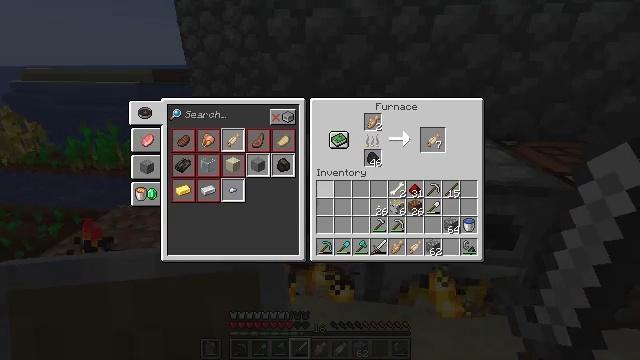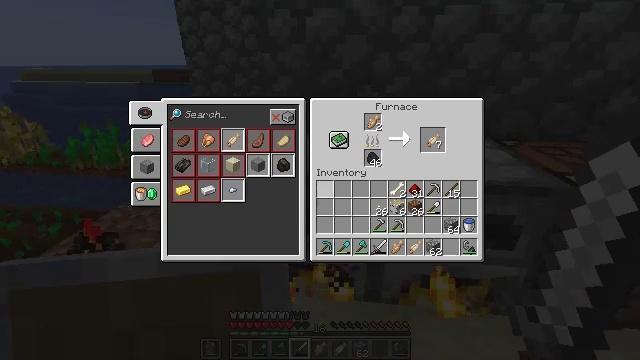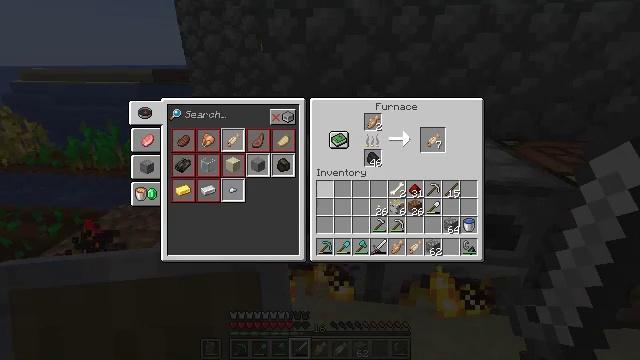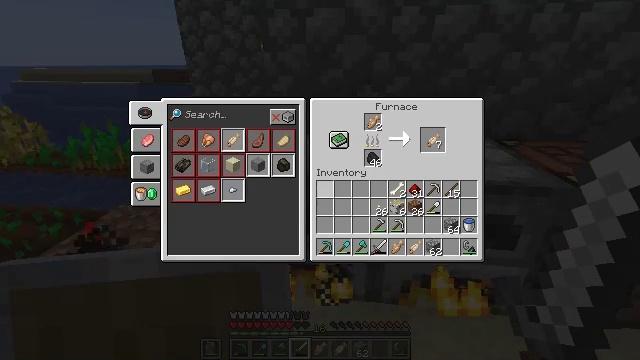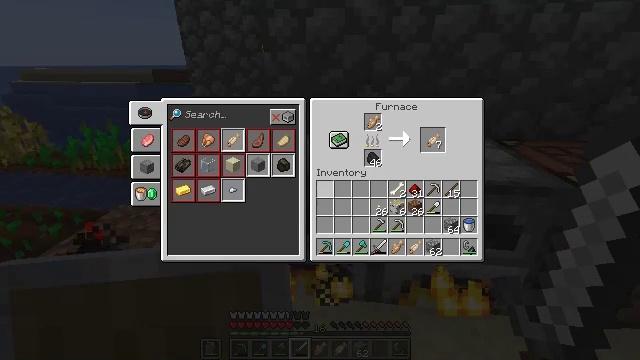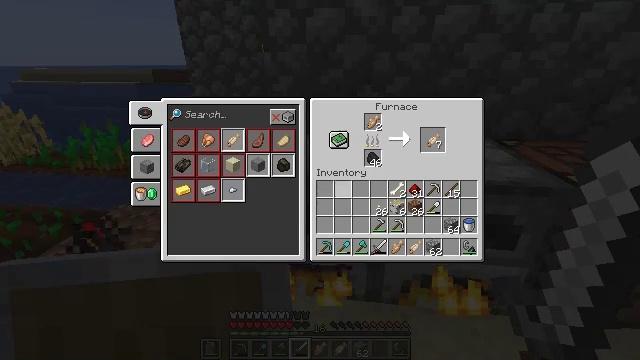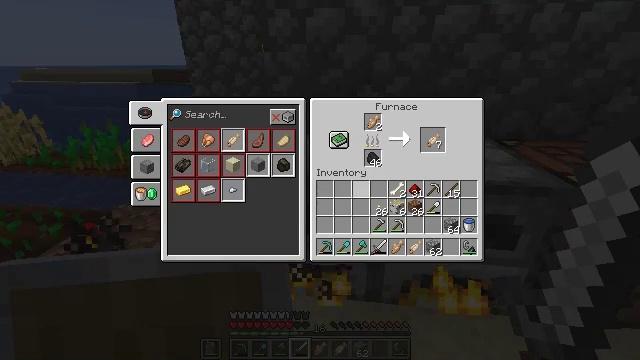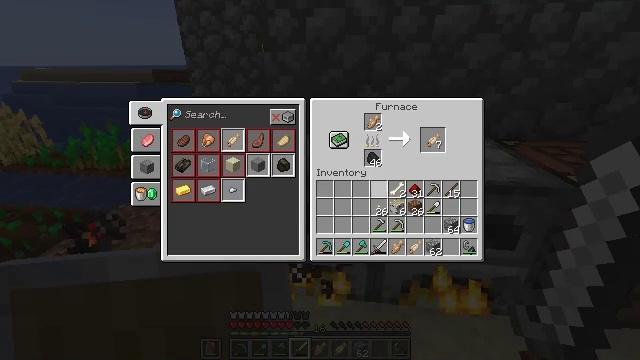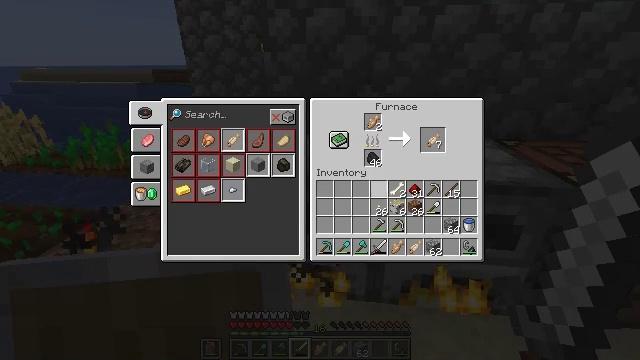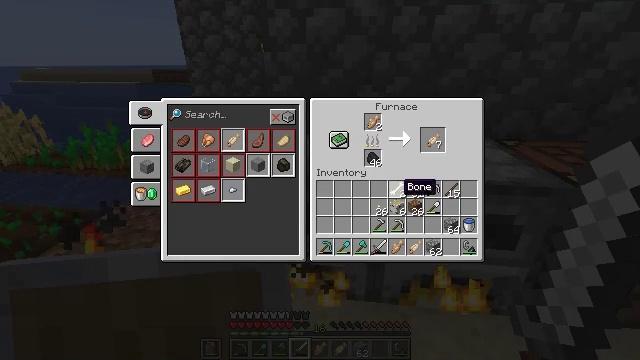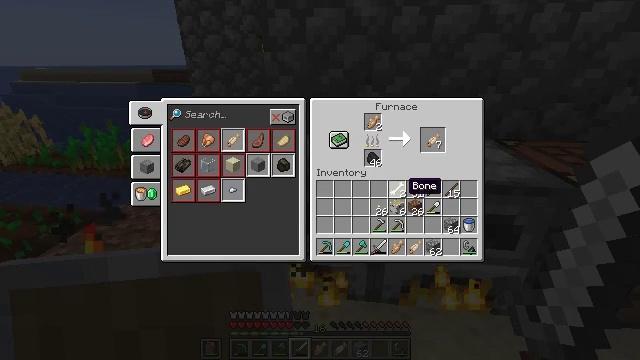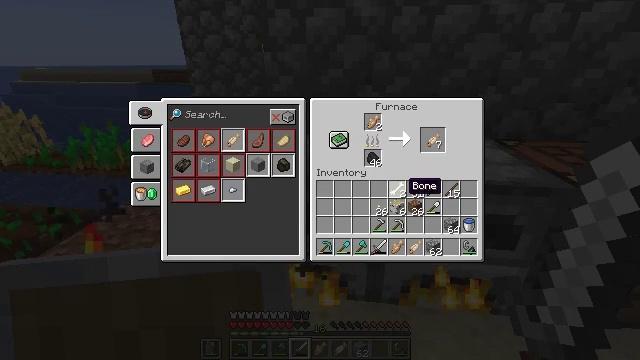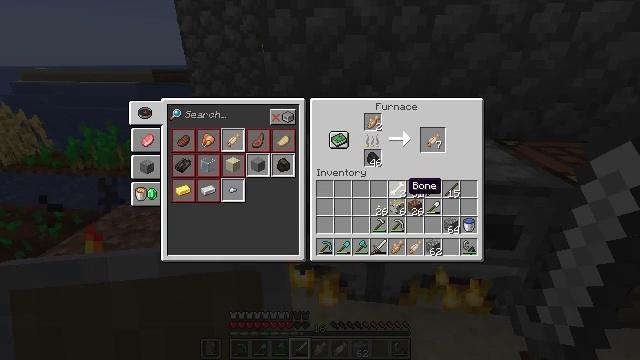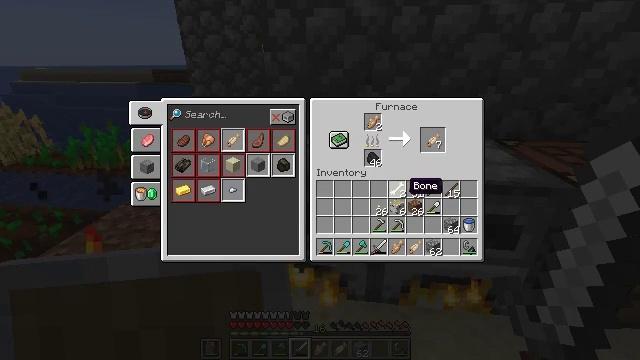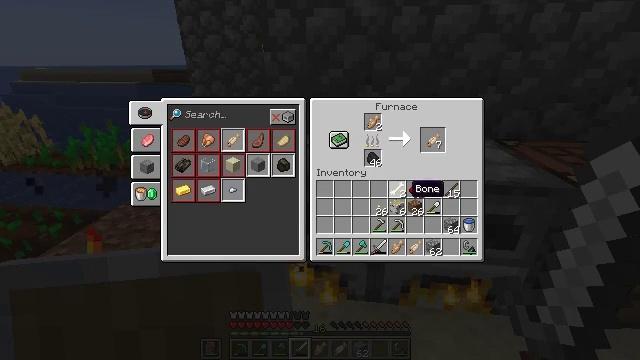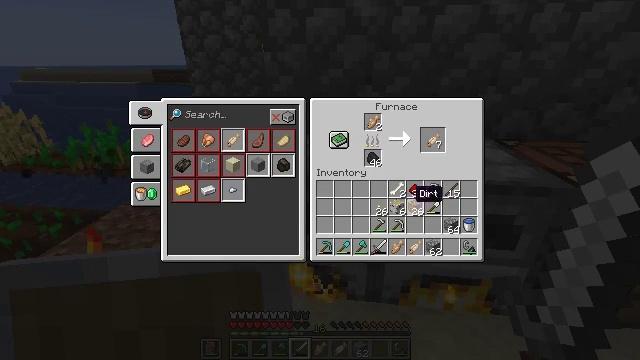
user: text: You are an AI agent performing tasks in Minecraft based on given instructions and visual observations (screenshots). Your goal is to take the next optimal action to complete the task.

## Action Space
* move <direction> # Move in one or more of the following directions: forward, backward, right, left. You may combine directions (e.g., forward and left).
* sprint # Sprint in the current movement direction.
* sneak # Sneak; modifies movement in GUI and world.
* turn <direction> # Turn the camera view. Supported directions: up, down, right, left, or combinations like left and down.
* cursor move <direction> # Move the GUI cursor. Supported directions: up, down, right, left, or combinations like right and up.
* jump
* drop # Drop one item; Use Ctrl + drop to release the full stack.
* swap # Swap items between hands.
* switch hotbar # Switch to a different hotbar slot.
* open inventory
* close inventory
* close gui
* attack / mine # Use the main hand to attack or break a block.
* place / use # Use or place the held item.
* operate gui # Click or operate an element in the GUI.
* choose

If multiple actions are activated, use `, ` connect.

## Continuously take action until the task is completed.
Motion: motion action
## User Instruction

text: Harvest kelp from the ocean.
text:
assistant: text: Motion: no_op
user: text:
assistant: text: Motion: no_op
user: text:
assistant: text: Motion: no_op
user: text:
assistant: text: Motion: cursor move right
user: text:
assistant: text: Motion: cursor move right
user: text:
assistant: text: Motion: cursor move right
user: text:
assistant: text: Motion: cursor move right
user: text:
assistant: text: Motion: cursor move right
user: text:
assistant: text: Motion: cursor move right
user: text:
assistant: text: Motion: no_op
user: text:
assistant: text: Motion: no_op
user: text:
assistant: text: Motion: no_op
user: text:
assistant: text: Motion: no_op
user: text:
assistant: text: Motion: no_op
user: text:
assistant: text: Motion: no_op
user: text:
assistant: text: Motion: cursor move down
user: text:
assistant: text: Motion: cursor move down
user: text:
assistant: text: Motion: cursor move down
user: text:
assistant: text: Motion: no_op
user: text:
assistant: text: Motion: no_op
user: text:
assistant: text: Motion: no_op
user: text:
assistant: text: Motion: no_op
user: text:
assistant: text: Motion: no_op
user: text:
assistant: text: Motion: no_op
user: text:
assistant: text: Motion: no_op
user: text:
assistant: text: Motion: no_op
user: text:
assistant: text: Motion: operate gui
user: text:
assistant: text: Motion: operate gui
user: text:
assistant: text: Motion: operate gui
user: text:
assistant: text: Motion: cursor move up